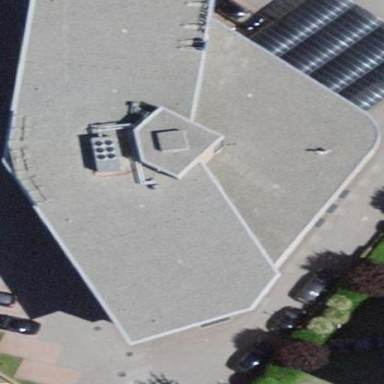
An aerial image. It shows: Commercial building.